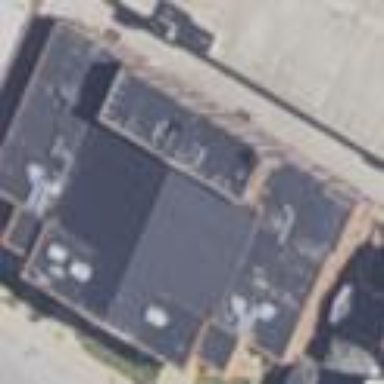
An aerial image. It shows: Cinema building.